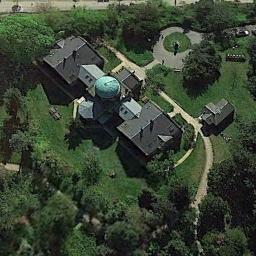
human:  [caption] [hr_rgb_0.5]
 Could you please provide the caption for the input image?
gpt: The tower of the church with a green circular roof and the rest of the church has a cross-shaped roof .

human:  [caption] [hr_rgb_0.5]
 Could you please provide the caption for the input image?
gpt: A black-roofed church with a turquoise tower on the roof, Many trees and a road around the church .

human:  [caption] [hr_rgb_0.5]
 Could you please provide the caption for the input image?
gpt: There is a church in the middle of the grass surrounded by some trees .

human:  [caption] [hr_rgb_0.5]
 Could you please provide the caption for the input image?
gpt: It was a church, In the middle of a wood .

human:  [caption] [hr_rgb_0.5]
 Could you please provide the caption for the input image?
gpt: There are many trees near the church .